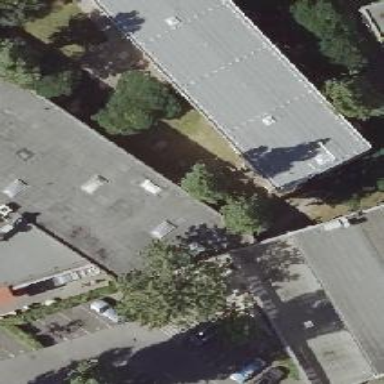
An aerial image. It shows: Building with flat roof.